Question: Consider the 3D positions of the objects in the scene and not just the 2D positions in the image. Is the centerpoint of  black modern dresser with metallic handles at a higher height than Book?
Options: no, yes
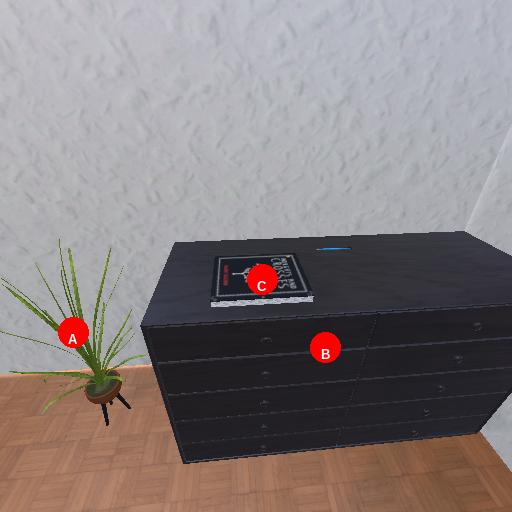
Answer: no